Question: Can somebody explain to me why in the following excample, the border color sometimes is not what is declared in the css.
URL: <URL>
On the Page you see boxes, two of those have a link around them.
Now if you look at it from a Windows PC the 'border-color' displays correct on every browser i can test. But if i visit the page from my iphone, the border-color is the same as the text 'color'. I can't overwrite it with css and when i change the 'color' of the '<a>' with css, the 'border-color' also changes accordingly.
Following is a screenshot from my iPhone 6 using Chrome.

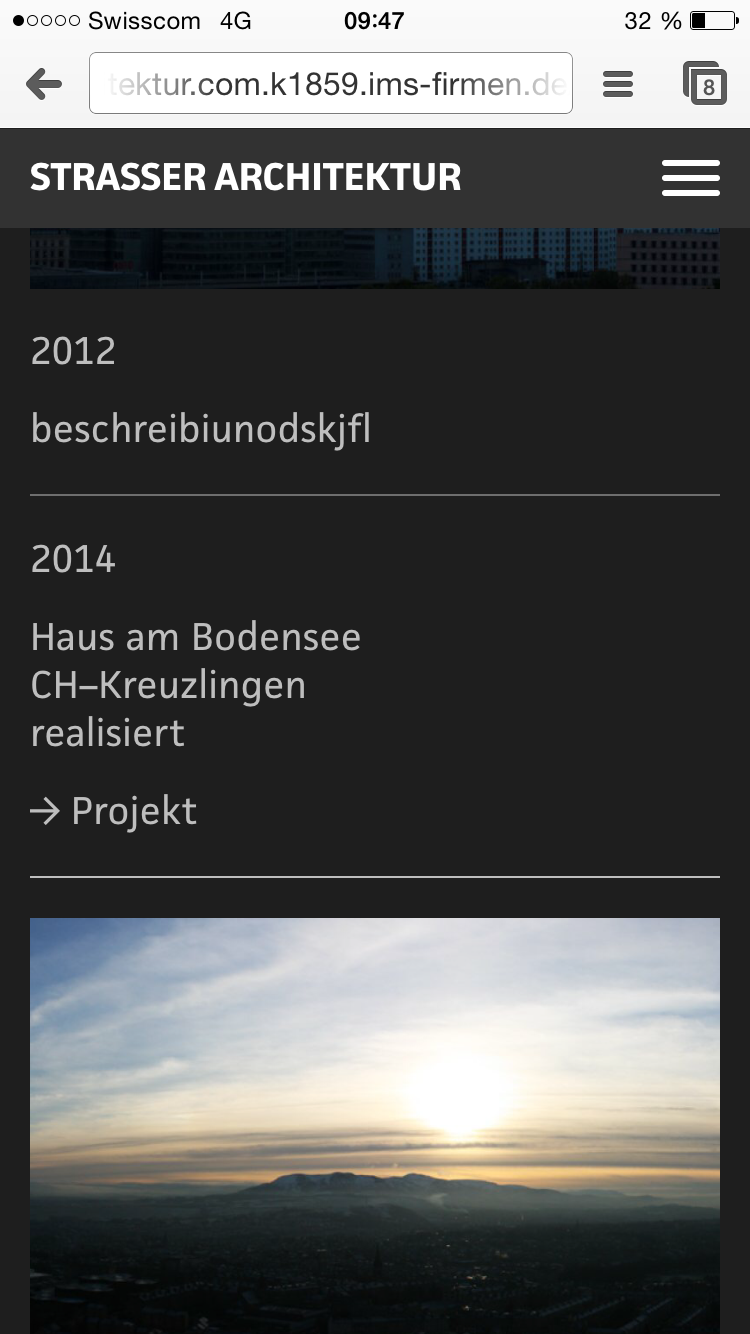
Answer: It seems to be the dimension of the border, a rendering problem in case you use the height of 1 Pixel, this might be related to retina displays. I could easily reproduce the misbehavior in a very simple setup:
Assuming an HTML Syntax like this:
'''
<div class="werkliste-inner">
<p>Lorem ipsum</p>
<p>Text text text</p>
</div>
<div class="werkliste-inner">
<p>Lorem ipsum</p>
<p>Text text text</p>
</div>
'''
And the corresponding CSS:
'''
body {
background: #000;
color: #fff;
}
.werkliste-inner {
border-top: 1px solid lime;
}
'''
I get different colors on an iPhone 5 + iPhone 6 both with iOS 8. You'll find the fiddle to test <URL>.
I played around with various ideas but as soon as I use a 1 pixel value, it went wrong (For example: an element with the height of 1px and a 'background-color', a 'border-image', a 'background-image'). Finally I came up with a scaling solution, which worked for me:
'''
.werkliste-inner-fix:before {
display: block;
content: '';
background: #6e6e6e;
height: 2px;
transform: scaleY(0.5);
}
'''
As you see, I use a pseudo-element and scaling to "fix" the incorrect height. This is the <URL>.
This concept is not new, there are <URL> related to retina displays and the display of pixel, but it is indeed the first time I can see an effect in color rendering.
You should be aware that this a fix for iOS devices only, so you might wrap it in a media-query like to avoid unwanted cross effects in other os.
'''
@media only screen and (-webkit-min-device-pixel-ratio: 2) {...}
'''